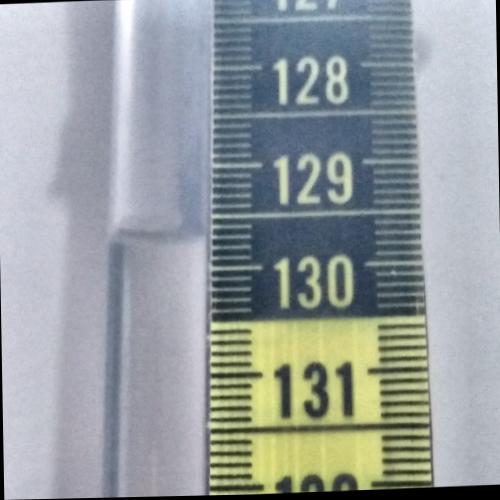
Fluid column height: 129.7 cm